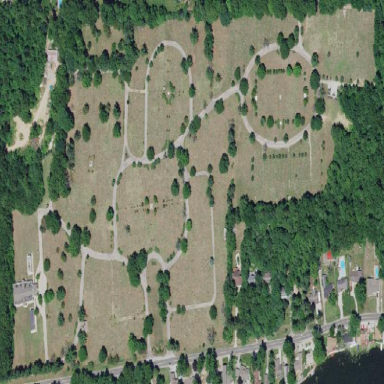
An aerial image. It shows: Graveyard used as cemetery.